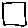
Label: square